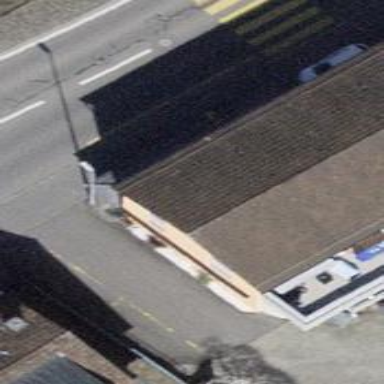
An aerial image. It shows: Restaurant.